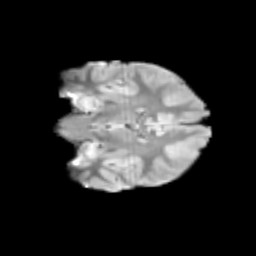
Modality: T2w
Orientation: coronal
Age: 11
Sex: male
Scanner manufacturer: siemens
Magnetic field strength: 3 T
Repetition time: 3.8 s
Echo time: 0.07 s